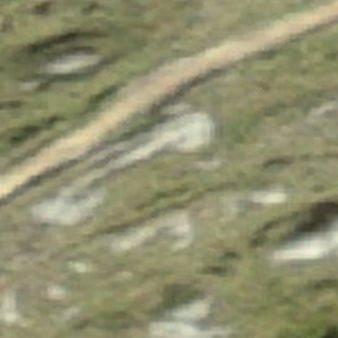
Label: other